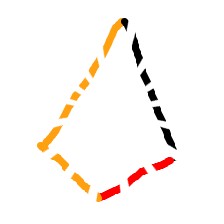
Shape: kite